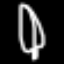
Label: leaf